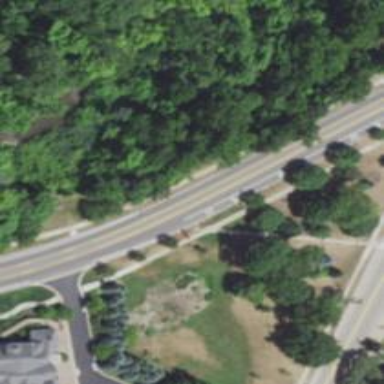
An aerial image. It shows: Secondary road with separate asphalt sidewalks.